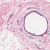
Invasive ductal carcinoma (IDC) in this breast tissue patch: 0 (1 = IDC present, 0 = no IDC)